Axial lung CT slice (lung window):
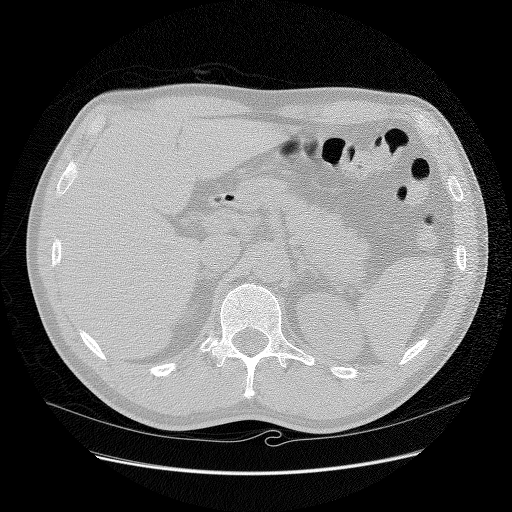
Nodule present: no